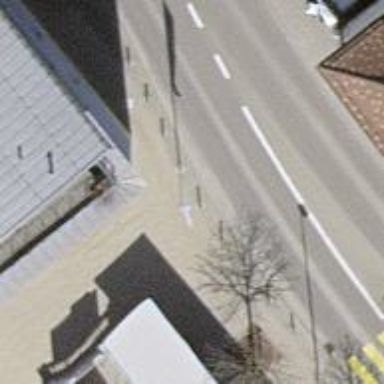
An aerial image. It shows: Bollard.